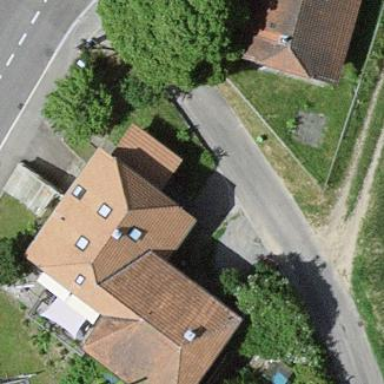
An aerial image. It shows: Simple and straightforward house.